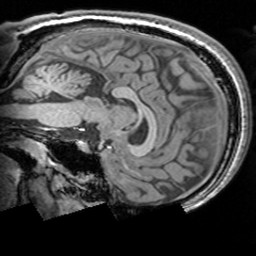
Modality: T1w
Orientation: sagittal
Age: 20
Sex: male
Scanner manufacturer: siemens
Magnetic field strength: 3 T
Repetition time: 1.63 s
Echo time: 0.00311 s